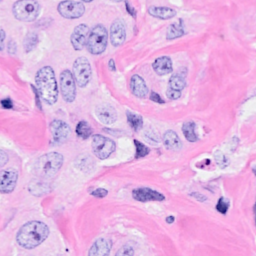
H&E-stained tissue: Breast